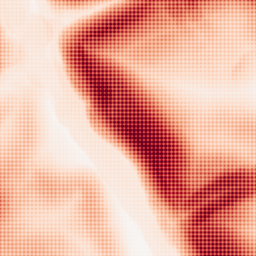
Category: morphological
Decomposition family: morphological_gradient
Decomposition parameters: size: 15
shape: disk
Upsampling method: sinc_hamming
Upsampling parameters: scale: 8
kernel_size: 8
Upsampling scale: 8